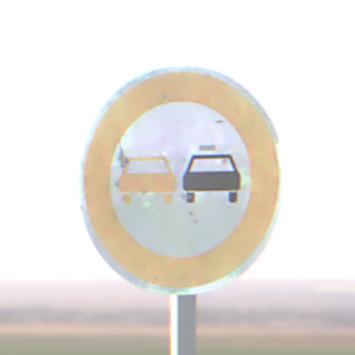
Verkehrszeichen: Ueberholverbot
Umgebung: Outdoor, Nature
Tageszeit: SunriseSunset
Wetter: Clear
Licht: Natural
Jahreszeit: NotSpecified
Kontrast: HighContrast